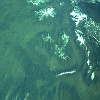
Label: land